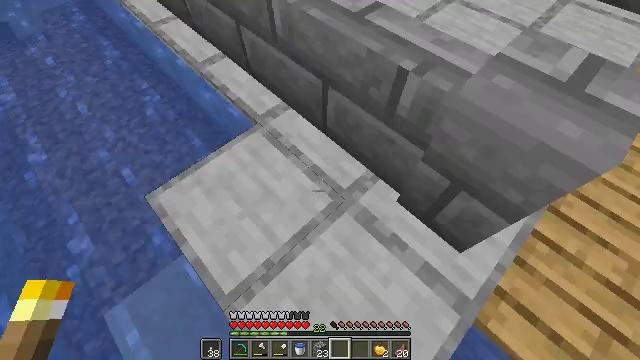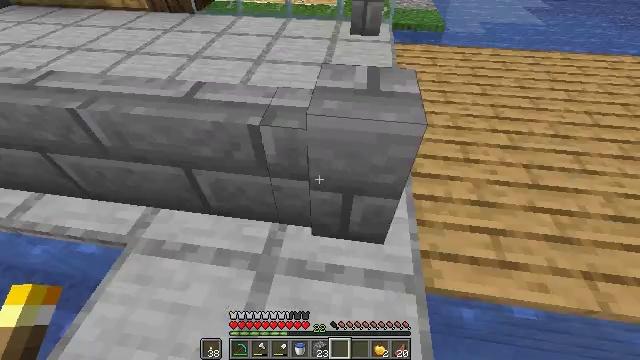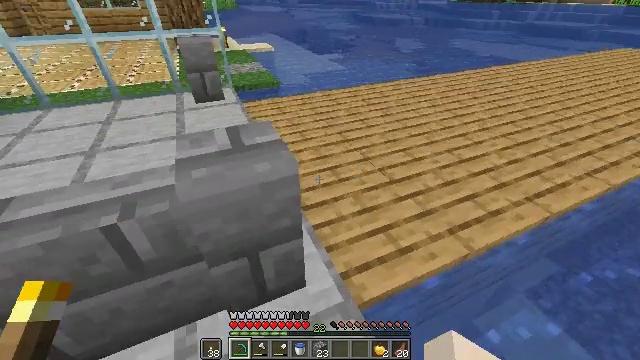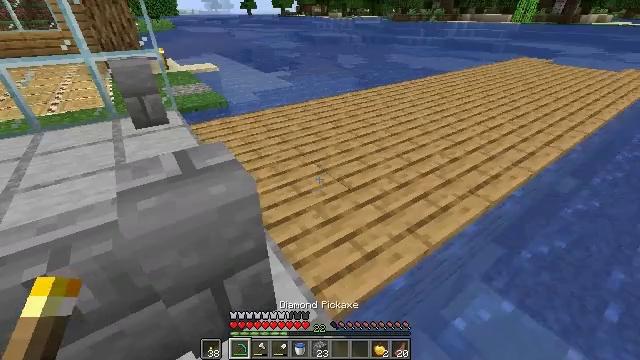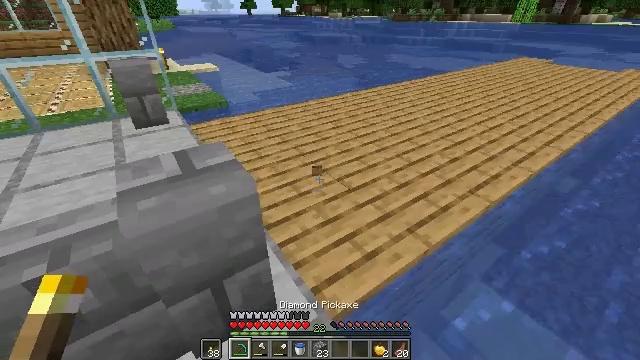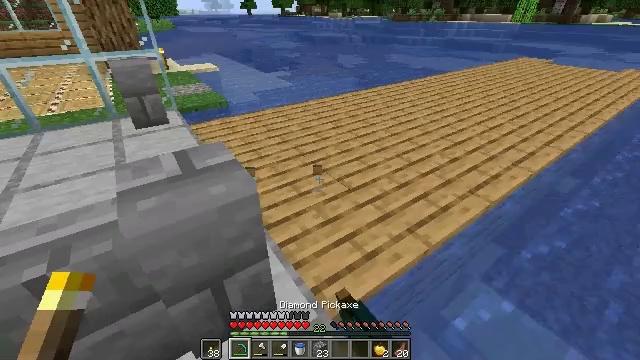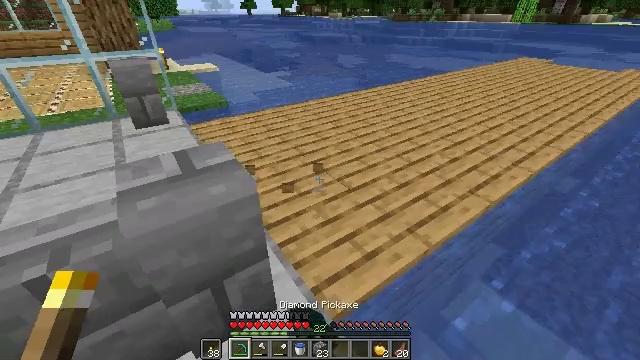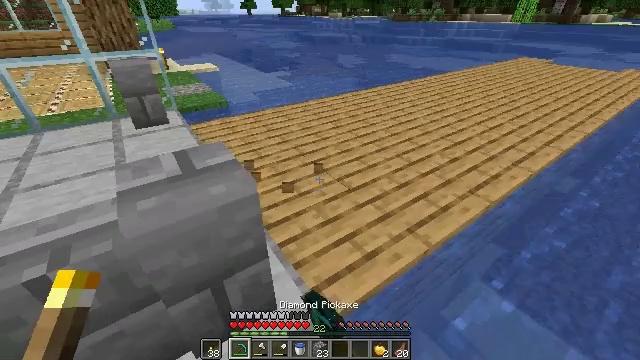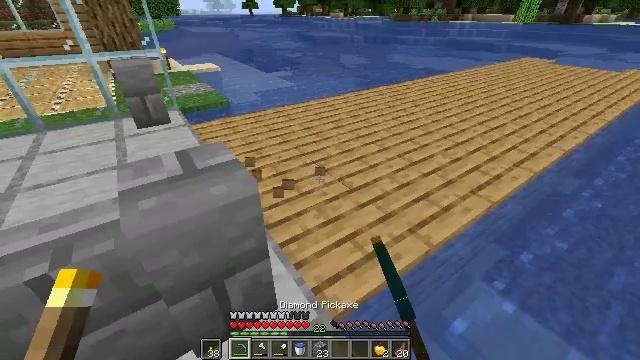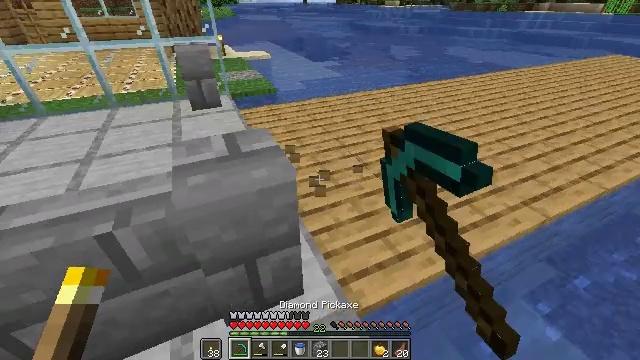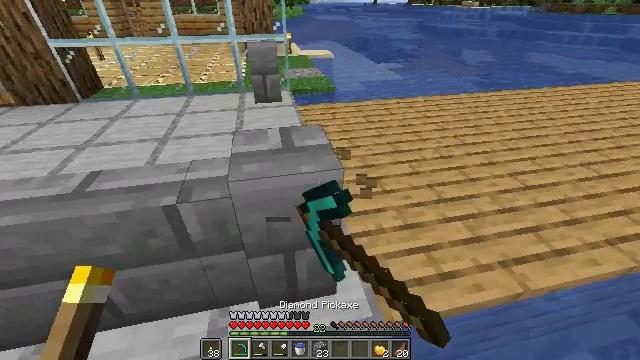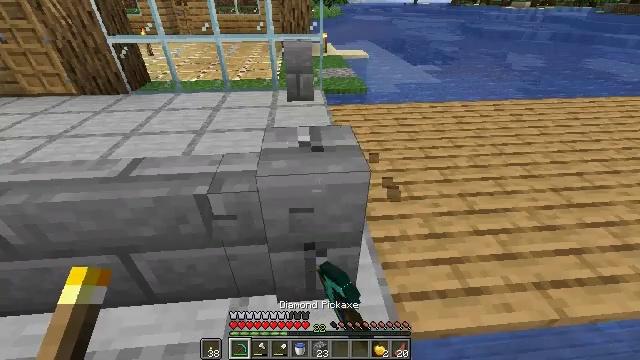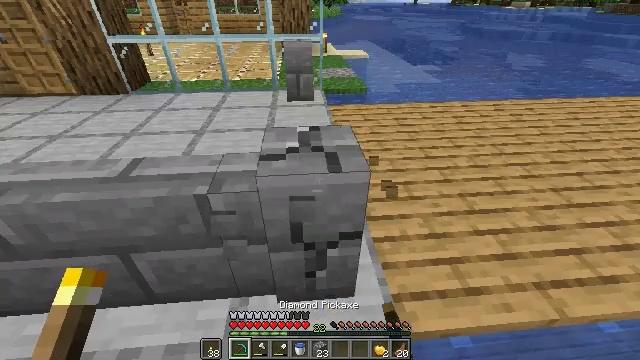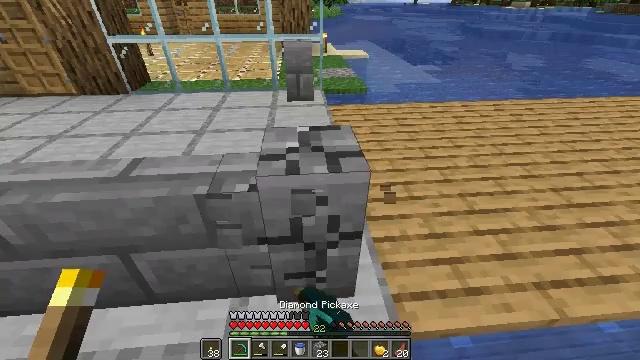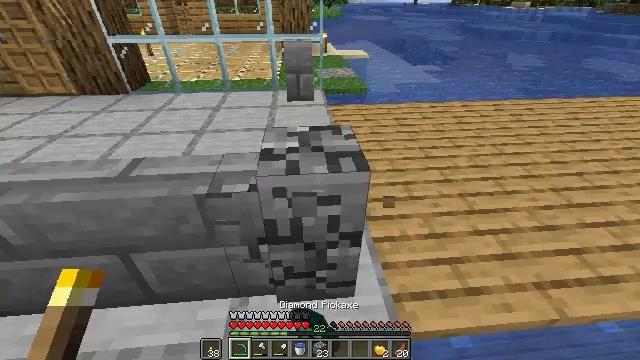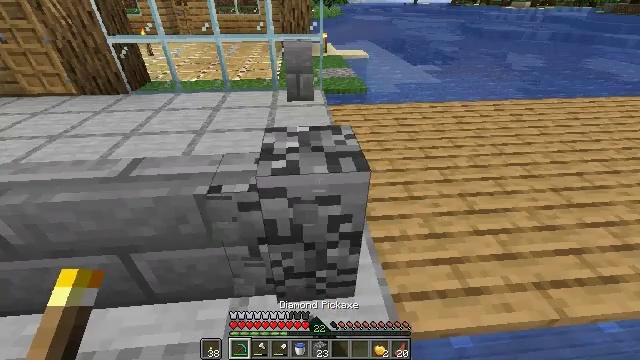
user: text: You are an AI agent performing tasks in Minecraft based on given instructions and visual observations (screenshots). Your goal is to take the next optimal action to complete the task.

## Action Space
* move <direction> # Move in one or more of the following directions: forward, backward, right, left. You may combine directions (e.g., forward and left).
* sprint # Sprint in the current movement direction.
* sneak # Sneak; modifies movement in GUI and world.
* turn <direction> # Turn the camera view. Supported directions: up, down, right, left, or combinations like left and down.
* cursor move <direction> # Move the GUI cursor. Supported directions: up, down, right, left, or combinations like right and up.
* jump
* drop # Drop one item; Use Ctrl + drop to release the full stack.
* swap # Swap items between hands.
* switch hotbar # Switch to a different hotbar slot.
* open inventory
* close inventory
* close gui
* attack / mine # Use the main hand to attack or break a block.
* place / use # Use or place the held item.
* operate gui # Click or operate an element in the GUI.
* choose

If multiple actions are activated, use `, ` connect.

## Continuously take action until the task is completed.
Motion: motion action
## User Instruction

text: Attack the stone brick wall to collect it.
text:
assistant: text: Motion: turn right and up
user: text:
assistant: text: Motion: turn right and up, switch to hotbar 1
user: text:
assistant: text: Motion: turn right and up
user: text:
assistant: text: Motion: attack / mine
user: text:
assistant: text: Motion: attack / mine
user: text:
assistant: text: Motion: attack / mine
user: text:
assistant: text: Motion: attack / mine
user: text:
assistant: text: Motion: attack / mine
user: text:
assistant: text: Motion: turn left and down, attack / mine
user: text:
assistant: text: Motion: turn left, attack / mine
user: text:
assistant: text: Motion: turn left, attack / mine
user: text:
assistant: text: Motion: attack / mine
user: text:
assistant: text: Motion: attack / mine
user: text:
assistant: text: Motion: attack / mine
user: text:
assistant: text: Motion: attack / mine
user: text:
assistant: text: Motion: attack / mine
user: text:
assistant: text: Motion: turn left and down, attack / mine
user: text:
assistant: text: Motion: attack / mine
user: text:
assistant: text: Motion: attack / mine
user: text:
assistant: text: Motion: attack / mine
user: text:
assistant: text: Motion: attack / mine
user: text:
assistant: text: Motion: move forward, turn left and down, attack / mine
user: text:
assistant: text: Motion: move forward and move right, turn left, attack / mine
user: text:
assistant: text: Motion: move forward and move right, turn left, attack / mine
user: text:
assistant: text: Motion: move right, turn left, attack / mine
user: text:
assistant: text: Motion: move right, turn left, attack / mine
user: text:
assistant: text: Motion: turn left, attack / mine
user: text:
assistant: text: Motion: turn left, attack / mine
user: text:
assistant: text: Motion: turn left, attack / mine
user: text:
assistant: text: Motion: turn left, attack / mine